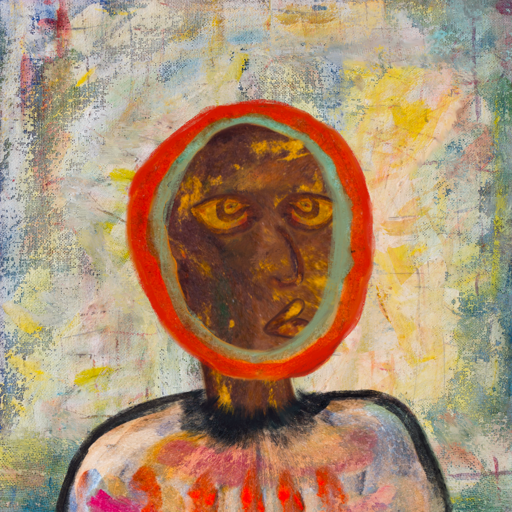
Background: Irani, Head And Neck Side: Comrade, Face Side: Comrade, Bust: Childish, Hair Side: Sisters, Head Accessory: Blank, Second Necklace: Blank, Necklace: Blank, Baby: Blank